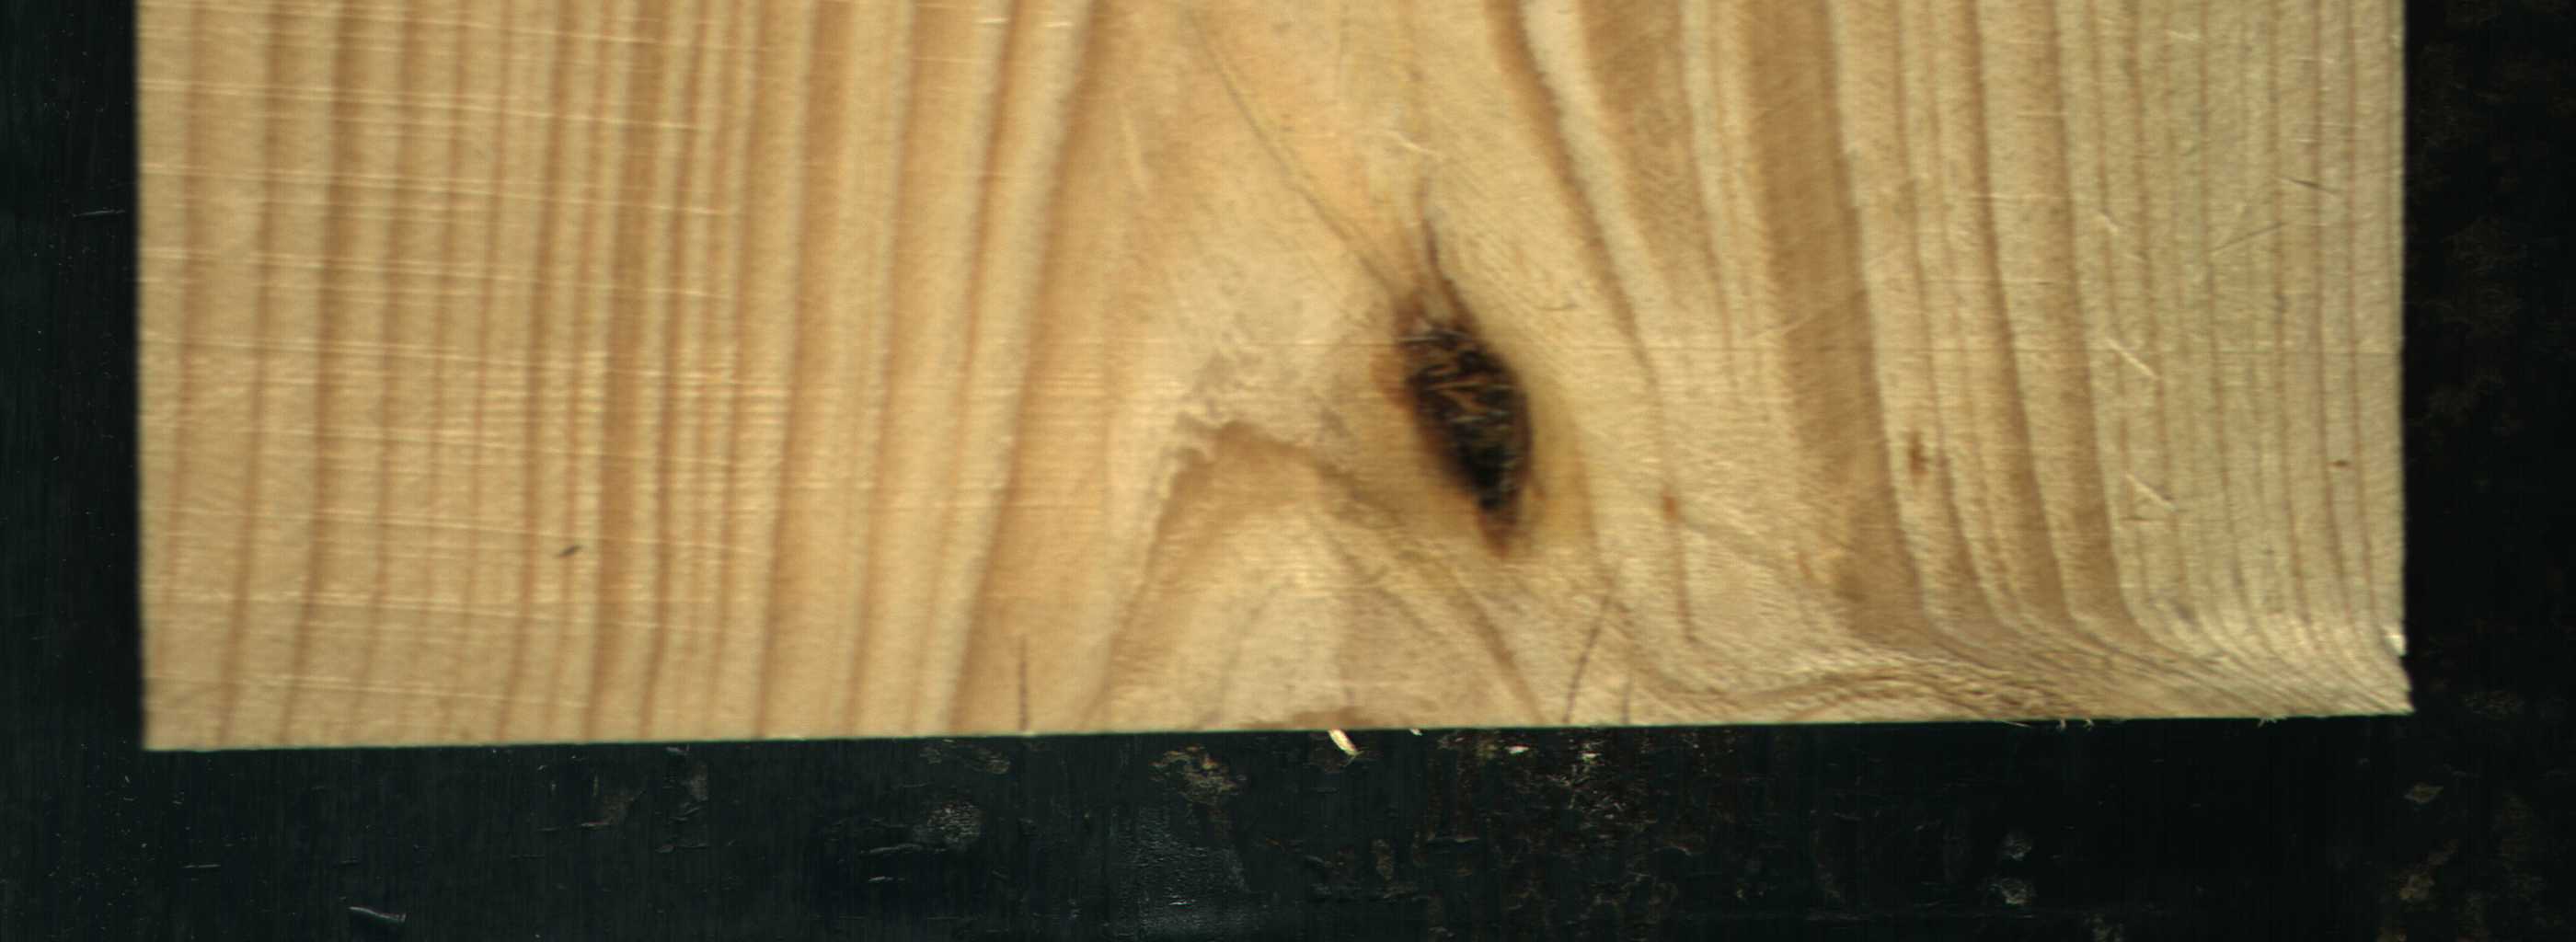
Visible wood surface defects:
resin